Question: Now I'm working on a card game and now I'm writing code about the hand cards.
Our target should be like (and it's my codes' result in IE10)

There are three requirements:
1. All cards will fill the hand cards region.
2. All cards have same width.
3. If there are too many cards, the right one will be on the left one. (The card with blue border is the leftest, it's below the second one)
So we decided to use table to do it. Here are the codes.
'''
<style>
.hand {
position: absolute; /* We need to locate it */
display: table;
width: 60%;
height: 15%;
left: 19.5%;
}
.hand .wrap {
position: relative;
display: table-cell;
height: 100%;
}
.hand .card {
position: relative;
left: 50%;
}
</style>
<div style="width: 400px; height:100px; position: relative">
<!-- Container's width and height will change with JavaScript -->
<div class="hand">
<div class="wrap">
<img class="card" src=""/>
</div>
<div class="wrap">
<img class="card" src=""/>
</div>
<!-- More cards can be added using JavaScript. -->
</div>
</div>
<script>
function adjust() { // Run this function when inserting new cards.
$(".hand .card").css("margin-left", function () {
return 0 - $(this).width() / 2 + "px";
});
}
</script>
'''
Now, the codes' result in IE10 is on the above, '.hand''.card'
I had read some other similar questions and now I know CSS 'height' property on table doesn't effect, and I fellow one of the solution to set '.card' as 'position: absolute;', but it only works in Chrome, in IE10 the '.card's now has 0px width and height, in Firefox they all at the center of '.hand'.
So is there any Cross-Browser solution to set the height or any other way to do it?
Thanks very much!
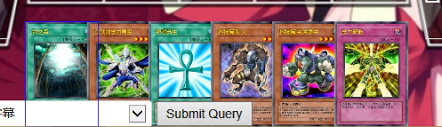
Answer: Your implementation doesn't work because you cannot apply 'position' to a table cell (or an element that behaves like one). You need an extra markup element to allow for this.
Working sample, without any Javascript, should work in all modern browsers: <URL>
'''
#hand {
display:table;
width:550px;
height:210px;
}
.card {
display:table-cell;
}
.card > div {
position:absolute;
}
.card img {
height:210px;
width:150px;
}
'''
Code can be somewhat cleaner of course but it's for illustration purposes ;)